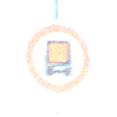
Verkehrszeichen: VerbotKennzeichnungspflichtigeKraftfahrzeugeGefaehrlicheGueter
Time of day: Midday
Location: Outdoor (Nature)
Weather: Clear
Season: NotSpecified
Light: Natural